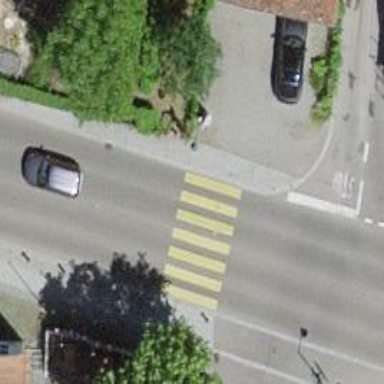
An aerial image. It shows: Public transport stop position.